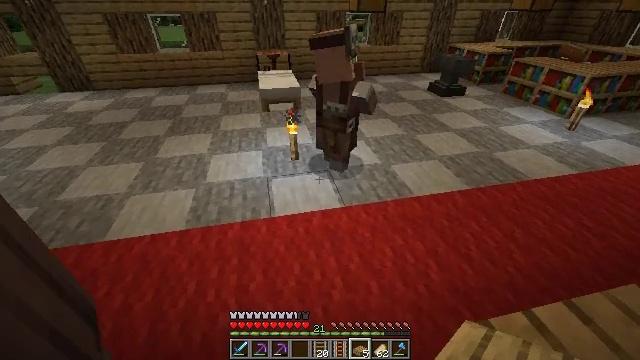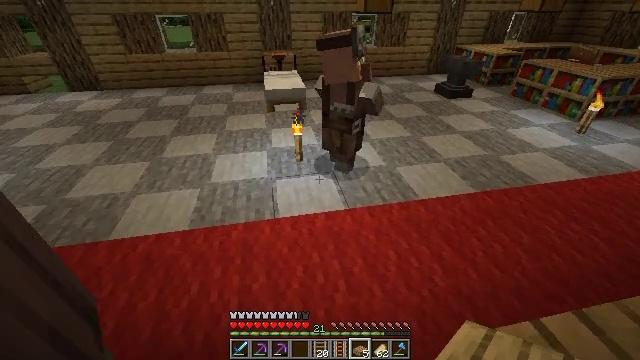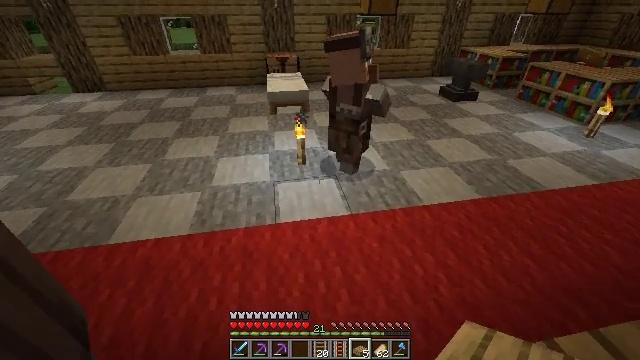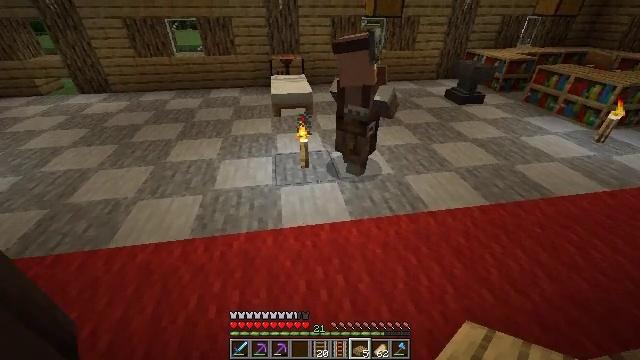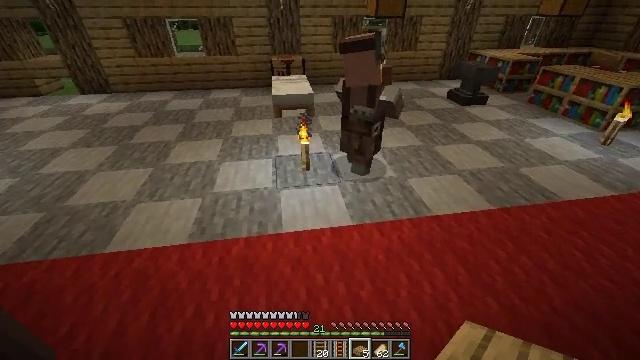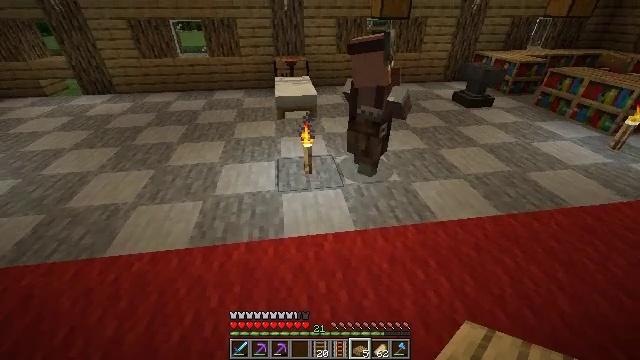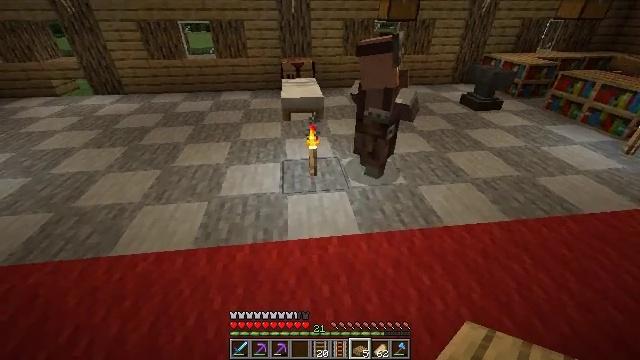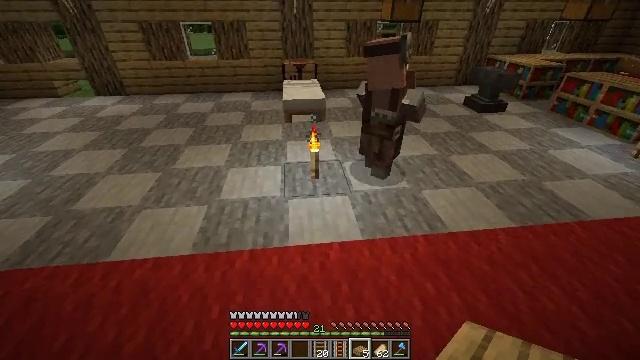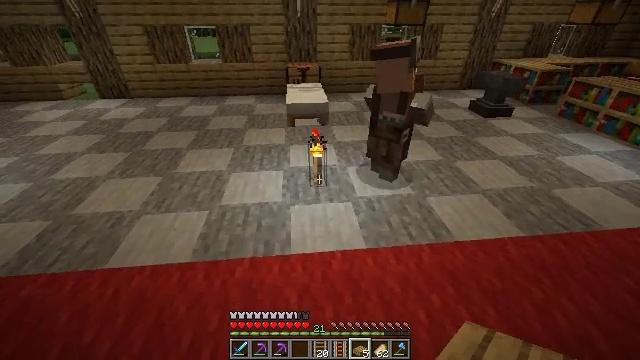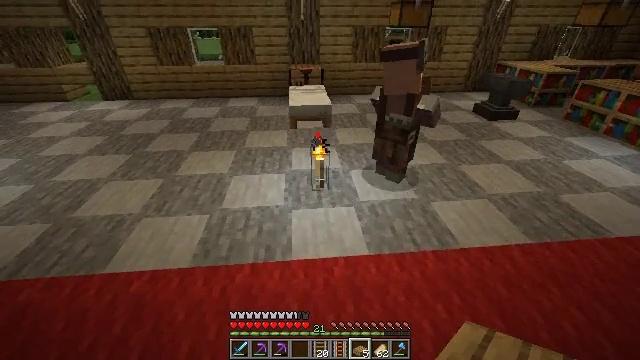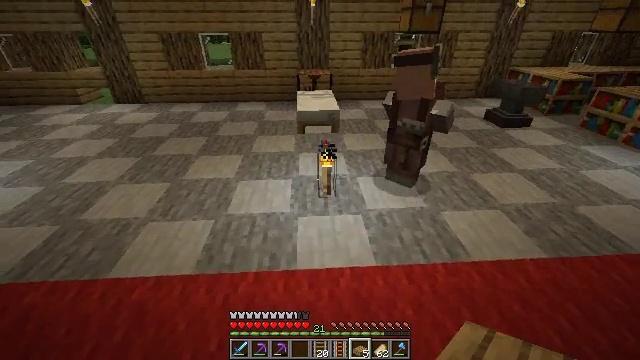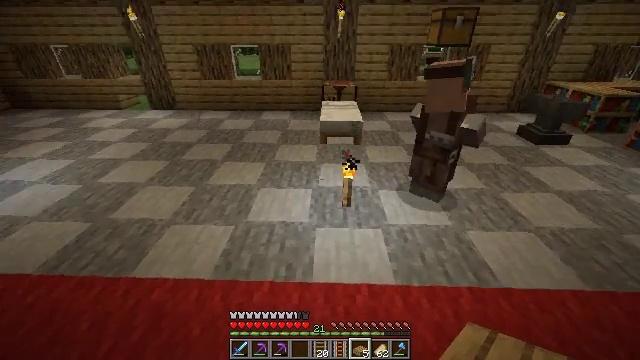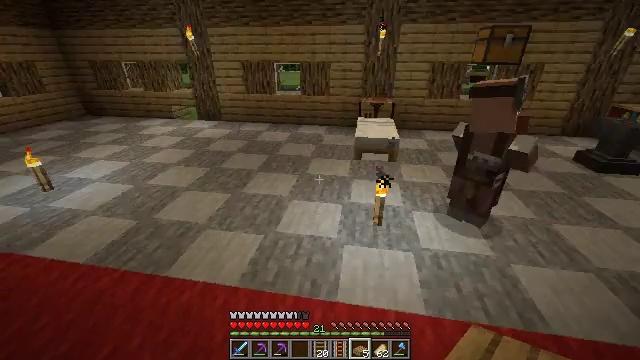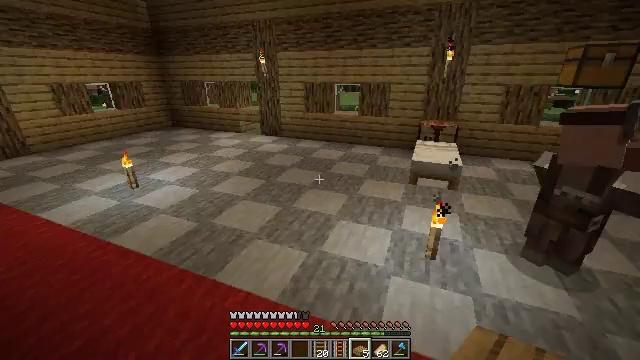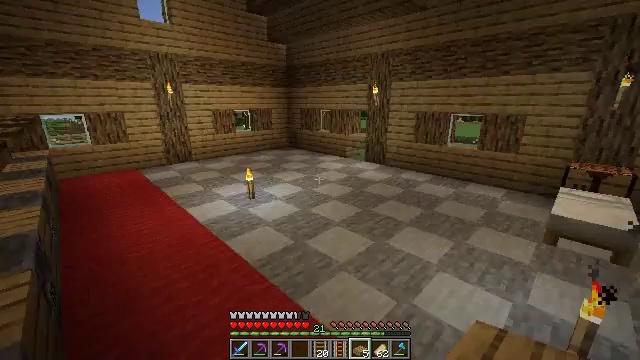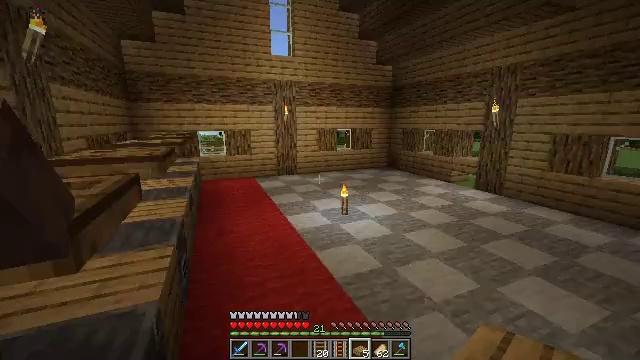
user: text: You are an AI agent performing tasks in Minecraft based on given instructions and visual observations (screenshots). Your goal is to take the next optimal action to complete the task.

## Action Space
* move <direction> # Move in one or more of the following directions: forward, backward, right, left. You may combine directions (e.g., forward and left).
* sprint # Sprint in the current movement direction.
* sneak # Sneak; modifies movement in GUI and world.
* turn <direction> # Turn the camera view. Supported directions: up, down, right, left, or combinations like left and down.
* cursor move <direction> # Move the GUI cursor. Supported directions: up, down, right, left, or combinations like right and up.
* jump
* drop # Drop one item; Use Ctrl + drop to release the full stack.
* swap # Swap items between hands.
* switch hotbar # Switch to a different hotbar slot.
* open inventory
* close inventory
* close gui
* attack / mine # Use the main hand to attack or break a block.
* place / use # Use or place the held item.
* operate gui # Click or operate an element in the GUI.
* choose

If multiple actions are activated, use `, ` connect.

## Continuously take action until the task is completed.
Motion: motion action
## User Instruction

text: Gather the blast furnace into your inventory.
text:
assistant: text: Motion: move forward, sneak, turn left
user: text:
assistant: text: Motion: move forward, sneak
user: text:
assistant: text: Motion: move forward, sneak
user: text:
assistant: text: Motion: move forward, sneak
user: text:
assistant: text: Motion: move forward, sneak
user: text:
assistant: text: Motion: move forward, sneak, turn left
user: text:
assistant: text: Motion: move forward, sneak
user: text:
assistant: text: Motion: move forward, sneak
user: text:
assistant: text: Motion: move forward, sneak
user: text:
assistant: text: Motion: move forward, sneak, turn left
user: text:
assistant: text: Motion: move forward, sneak, turn left and up
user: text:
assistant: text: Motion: move forward, sneak, turn left and up
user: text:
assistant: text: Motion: move forward, turn left and up
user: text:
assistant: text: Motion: move forward, turn left and up
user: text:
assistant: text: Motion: move forward, turn left and up
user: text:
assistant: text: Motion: turn left and up
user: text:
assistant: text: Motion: turn left and up
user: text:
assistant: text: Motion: turn left and up
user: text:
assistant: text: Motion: turn left
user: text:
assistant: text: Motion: no_op
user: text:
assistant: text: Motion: no_op
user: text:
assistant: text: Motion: no_op
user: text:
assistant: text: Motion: no_op
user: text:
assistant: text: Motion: no_op
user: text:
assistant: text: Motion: no_op
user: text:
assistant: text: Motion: turn left
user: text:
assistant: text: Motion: turn left
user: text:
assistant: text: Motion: turn left
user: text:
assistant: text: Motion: turn left
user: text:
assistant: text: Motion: no_op